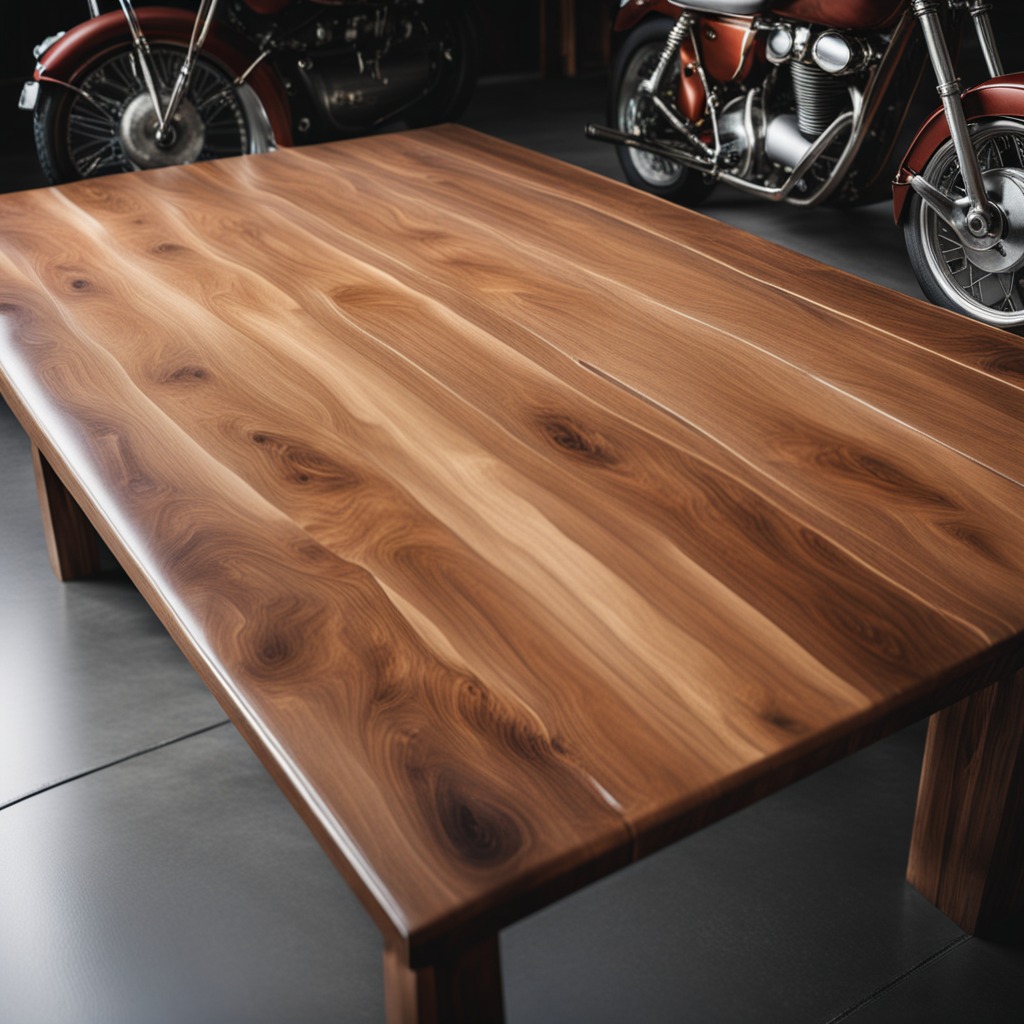
A metal screw lying on an oil-spilled wooden table in a vintage motorcycle garage